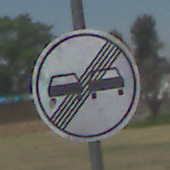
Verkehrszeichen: EndeUeberholverbot
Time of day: Midday
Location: Outdoor (Nature)
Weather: Clear
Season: NotSpecified
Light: Natural